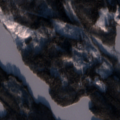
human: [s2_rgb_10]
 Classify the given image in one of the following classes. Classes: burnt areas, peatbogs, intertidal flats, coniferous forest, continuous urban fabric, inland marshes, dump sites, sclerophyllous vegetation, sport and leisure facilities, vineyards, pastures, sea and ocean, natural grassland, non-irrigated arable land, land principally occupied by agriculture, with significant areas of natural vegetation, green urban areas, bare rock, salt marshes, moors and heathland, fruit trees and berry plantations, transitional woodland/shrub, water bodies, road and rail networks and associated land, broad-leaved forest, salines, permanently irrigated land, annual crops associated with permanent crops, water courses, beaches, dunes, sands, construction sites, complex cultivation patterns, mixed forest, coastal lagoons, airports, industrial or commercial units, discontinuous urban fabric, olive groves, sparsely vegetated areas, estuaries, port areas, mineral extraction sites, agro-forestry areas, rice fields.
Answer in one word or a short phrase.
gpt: coniferous forest, mixed forest, transitional woodland/shrub, water bodies